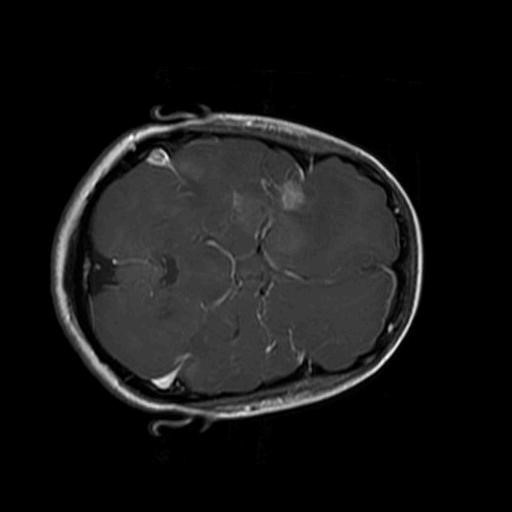
Label: brain_glioma